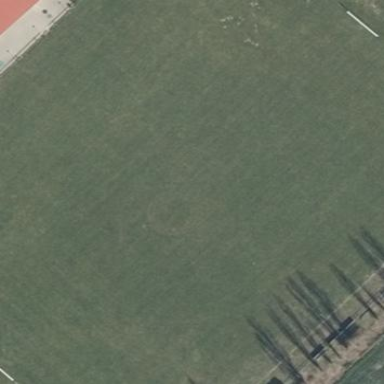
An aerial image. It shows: Soccer pitch with grass surface for leisure land.